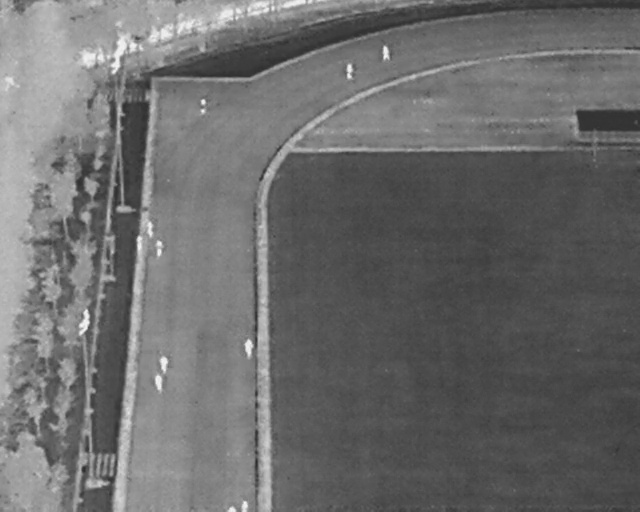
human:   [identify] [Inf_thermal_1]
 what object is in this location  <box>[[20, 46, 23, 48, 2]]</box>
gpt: <ref>1 small person at the left</ref>